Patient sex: M
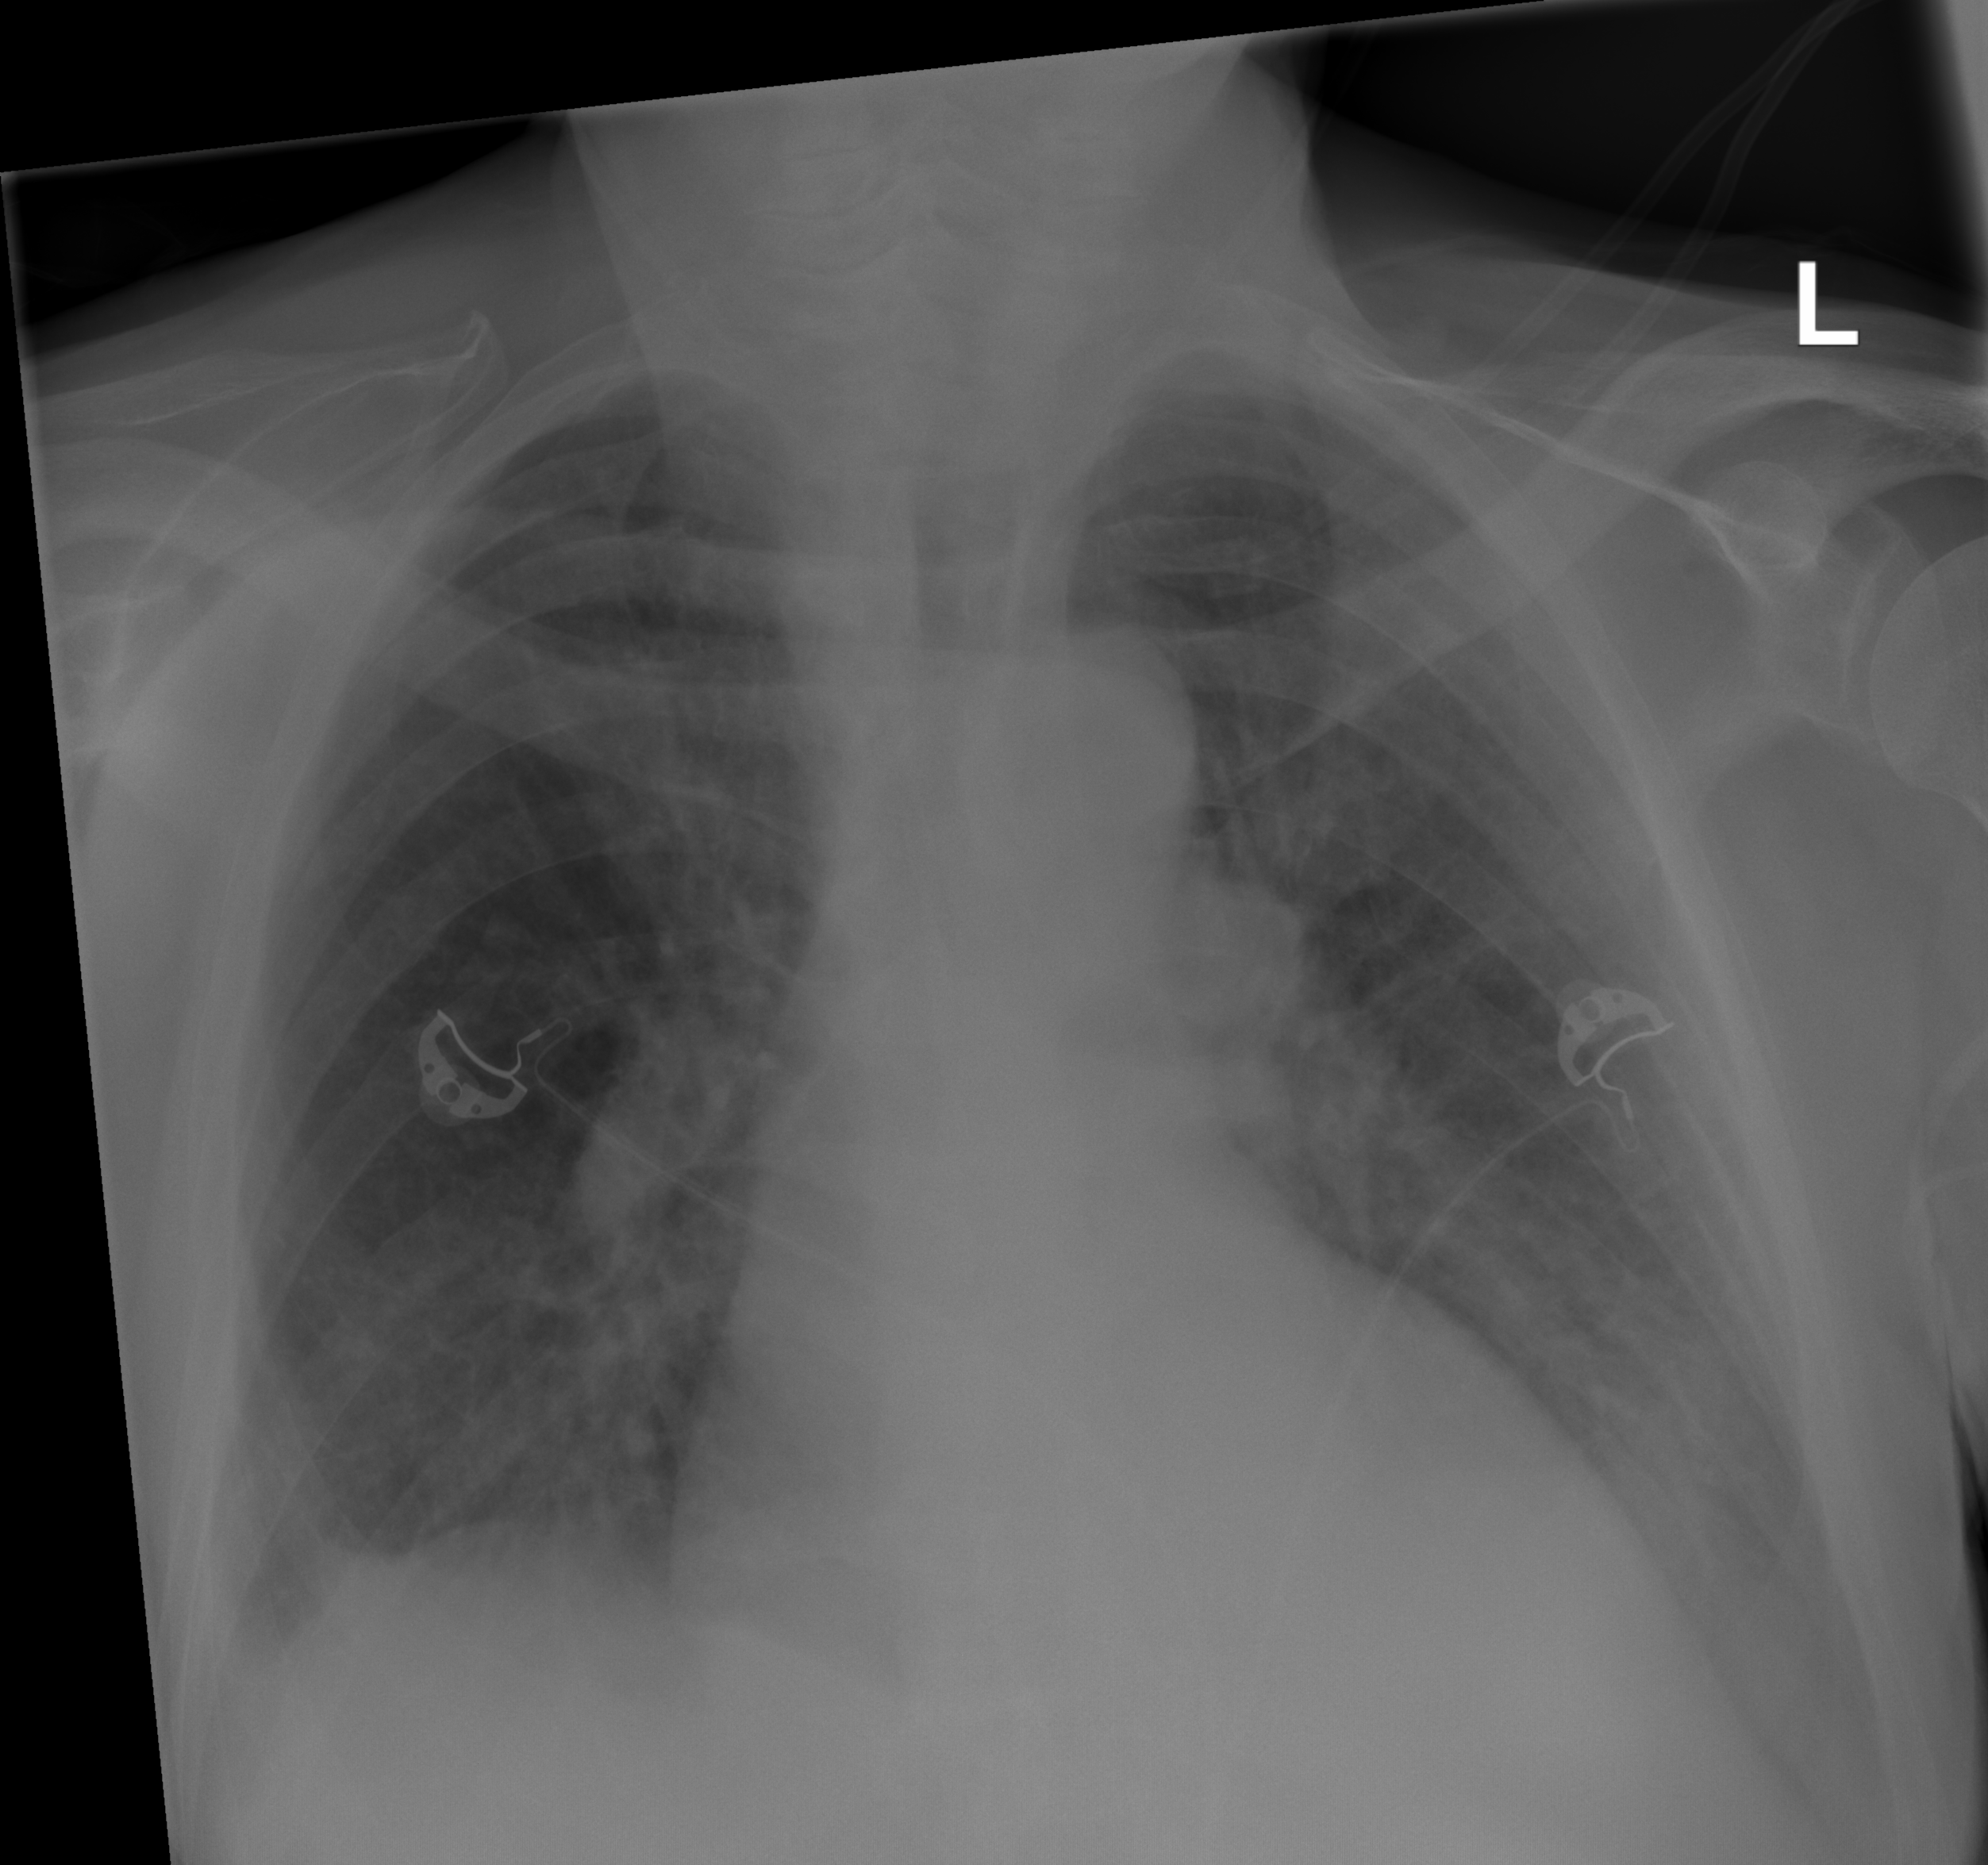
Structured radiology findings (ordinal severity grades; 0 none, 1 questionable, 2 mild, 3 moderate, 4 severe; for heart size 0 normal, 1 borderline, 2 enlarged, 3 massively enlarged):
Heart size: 2
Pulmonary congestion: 2
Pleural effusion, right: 2
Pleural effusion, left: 2
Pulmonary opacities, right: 0
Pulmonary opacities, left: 0
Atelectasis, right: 2
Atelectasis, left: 0